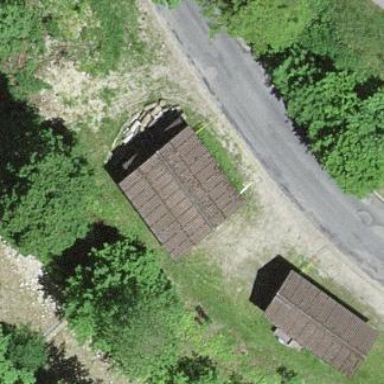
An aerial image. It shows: Shed.